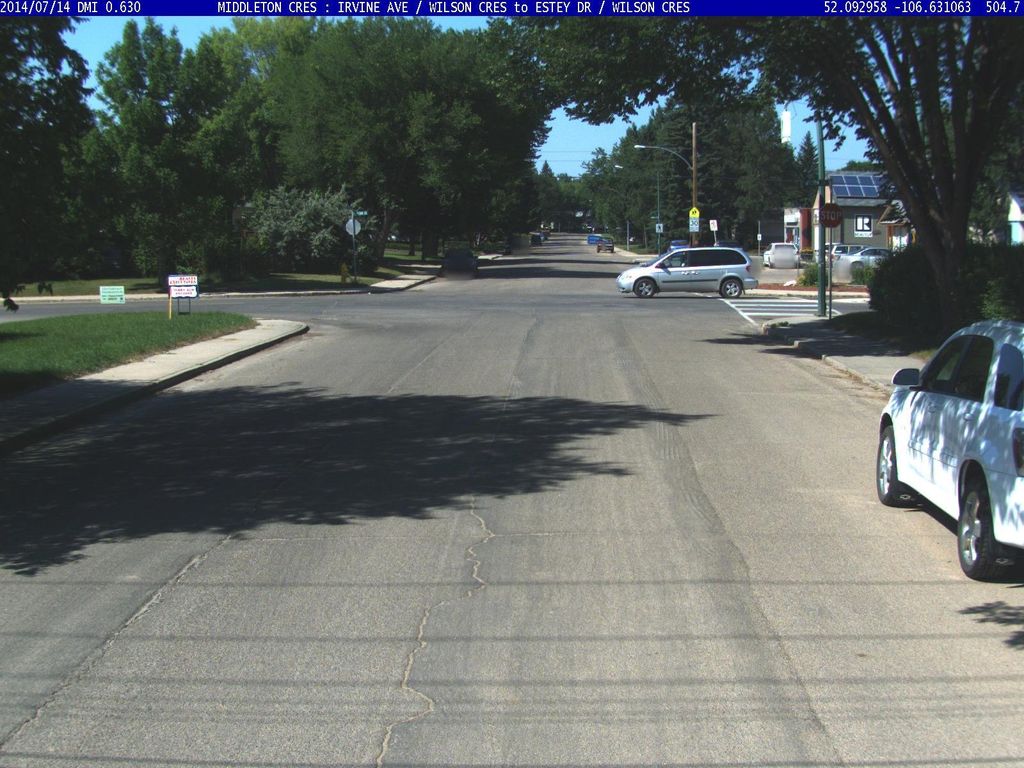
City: saskatoon